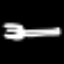
Label: fork